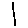
Label: line